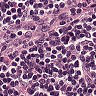
Metastatic tissue present: no